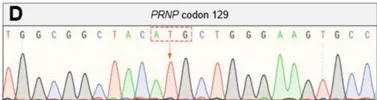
Head MRI, EEG, and PRNP gene analysis. (D,E) Polymorphic analysis of the PRNP gene at codon 129 and 219.
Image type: electrography (ekg)